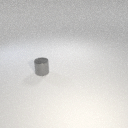
small gray metal cylinder